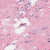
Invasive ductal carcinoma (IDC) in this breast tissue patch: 1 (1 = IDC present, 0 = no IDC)